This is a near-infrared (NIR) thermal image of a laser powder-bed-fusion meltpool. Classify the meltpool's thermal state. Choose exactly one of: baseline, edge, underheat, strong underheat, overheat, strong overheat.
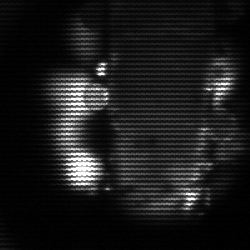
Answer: strong underheat